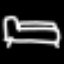
Label: bed